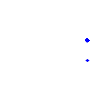
Particle: kaon